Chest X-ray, PA view. Patient: 26 years old, sex M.
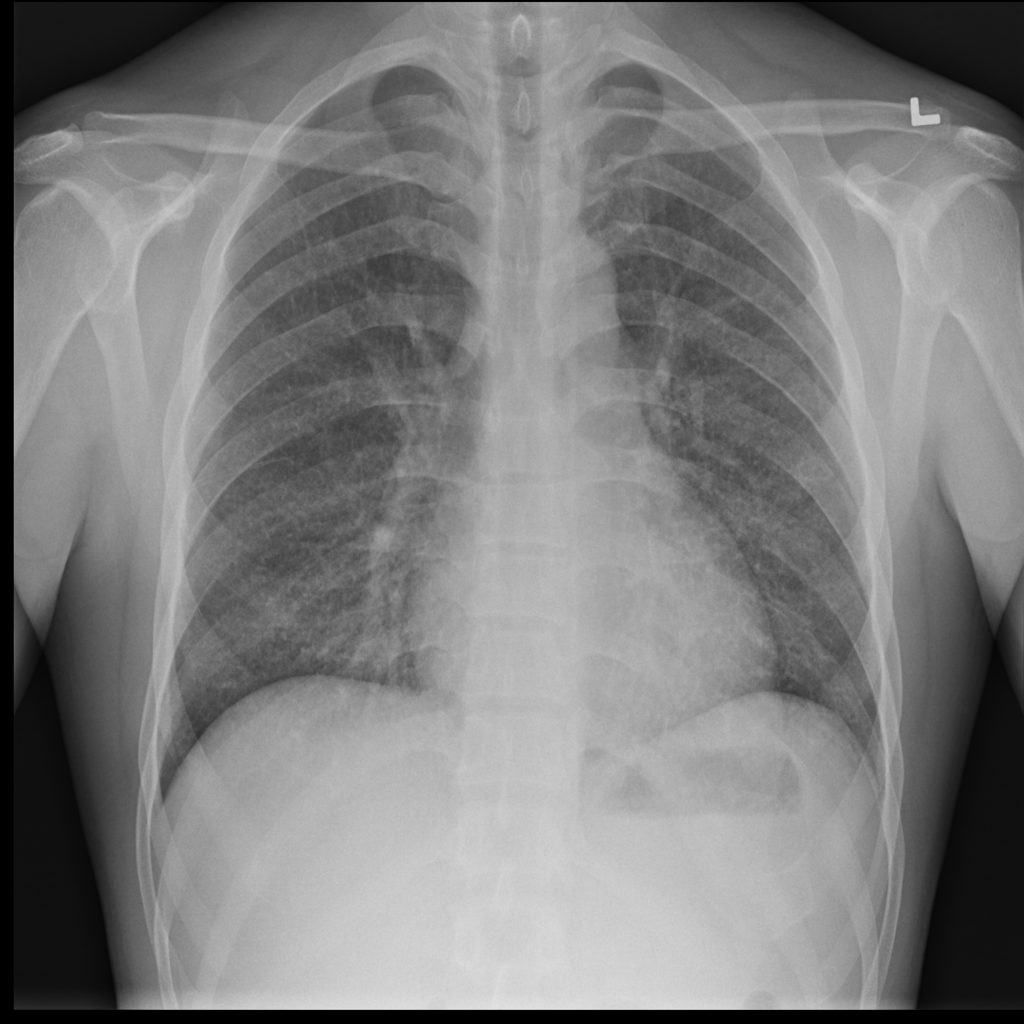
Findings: No Finding